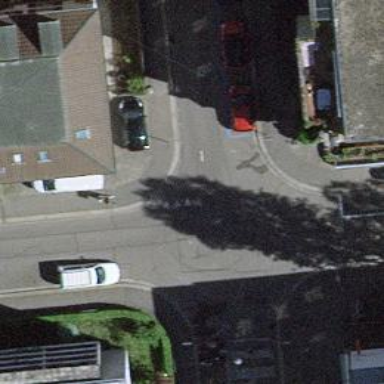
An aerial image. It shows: Residential road with asphalt surface. The road has sidewalks on both sides and opposite cycleway.